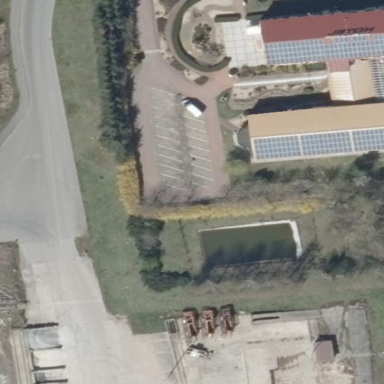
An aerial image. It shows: Parking area with surface.